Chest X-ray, PA view. Patient: 57 years old, sex F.
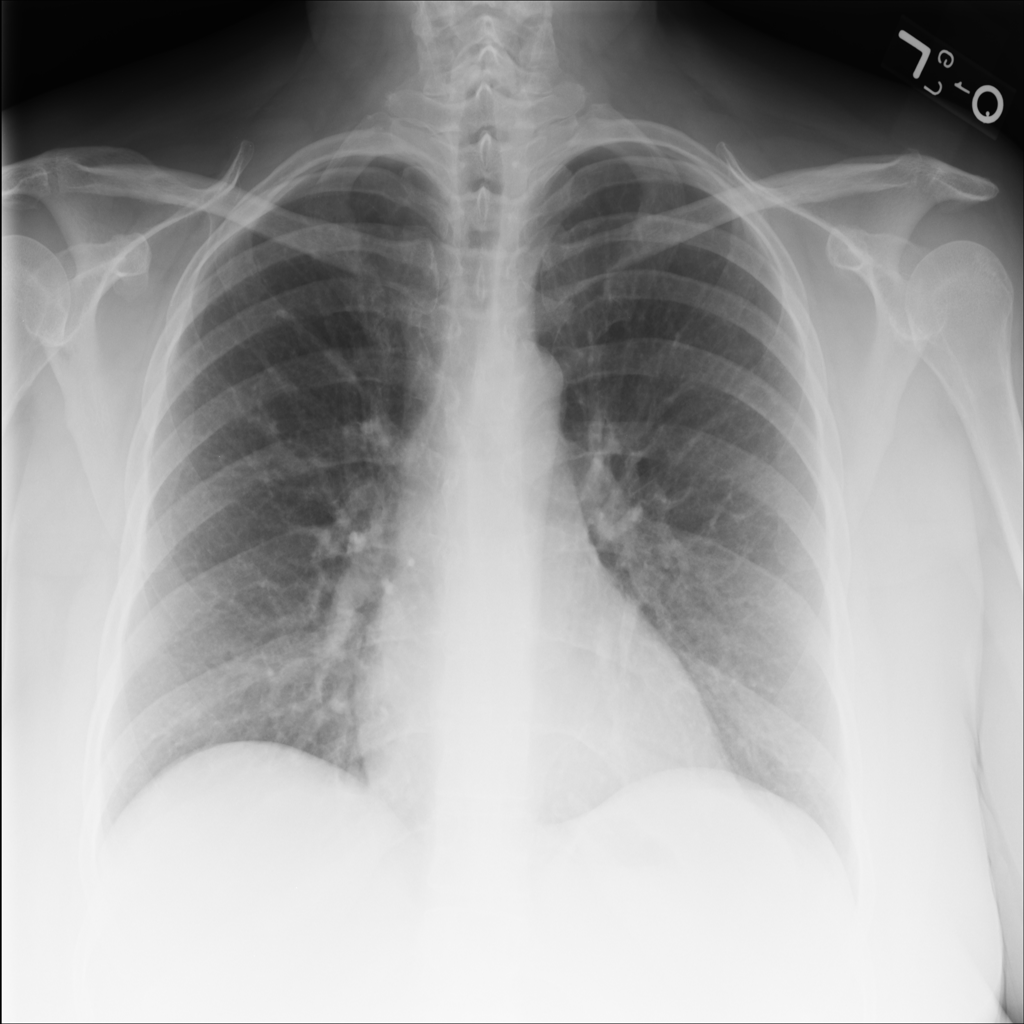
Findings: No Finding